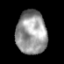
Tissue: prostate
Cell type: T cells
Senescence score: 0.7491
Nuclear area (px): 1305
Mean DAPI intensity: 151.848